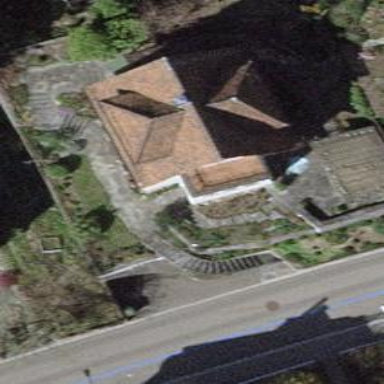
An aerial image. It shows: Building with pyramidal-shaped roof.